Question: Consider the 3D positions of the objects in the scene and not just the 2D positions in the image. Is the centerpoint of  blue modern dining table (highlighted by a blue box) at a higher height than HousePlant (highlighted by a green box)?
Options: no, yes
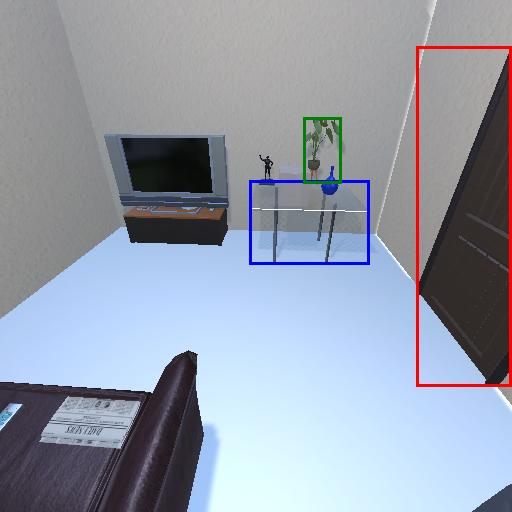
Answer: no